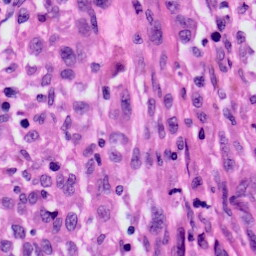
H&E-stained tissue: Skin